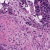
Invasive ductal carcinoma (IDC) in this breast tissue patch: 1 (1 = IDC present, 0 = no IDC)